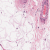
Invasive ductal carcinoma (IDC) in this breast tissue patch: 0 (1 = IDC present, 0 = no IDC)